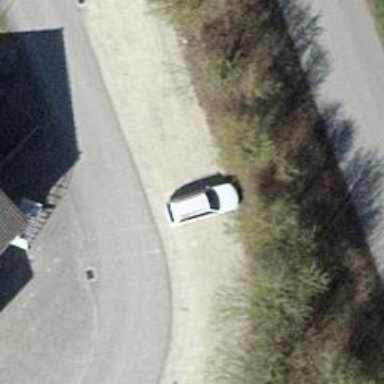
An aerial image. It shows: Parking area with pebblestone surface.